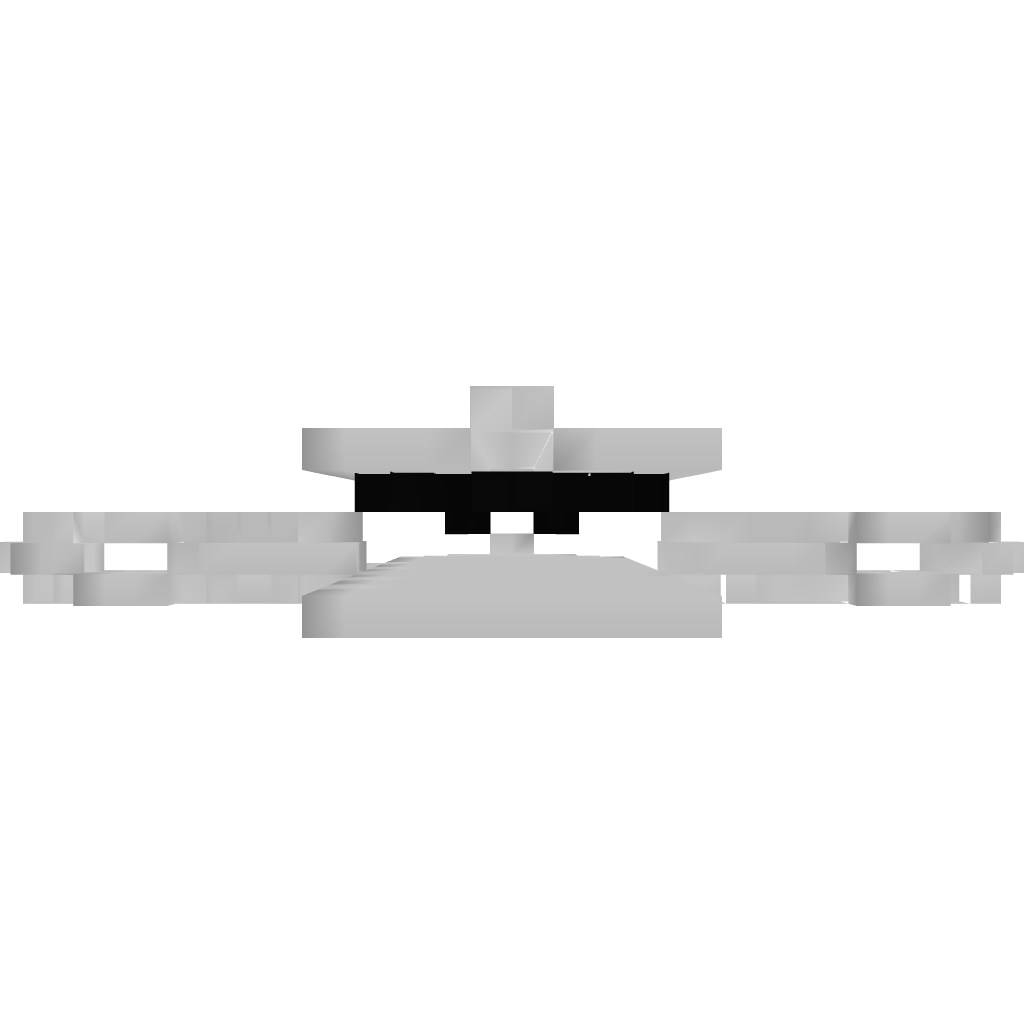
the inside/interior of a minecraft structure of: Plane